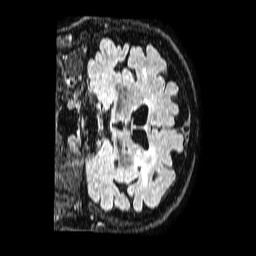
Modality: FLAIR
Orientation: coronal
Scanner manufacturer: philips
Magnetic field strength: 1.5 T
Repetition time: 4.8 s
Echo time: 0.3 s